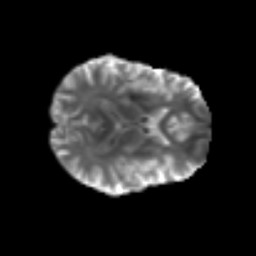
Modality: T2w
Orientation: axial
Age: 44
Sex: male
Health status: ill
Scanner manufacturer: siemens
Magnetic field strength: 3 T
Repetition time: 8.7 s
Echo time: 0.11 s